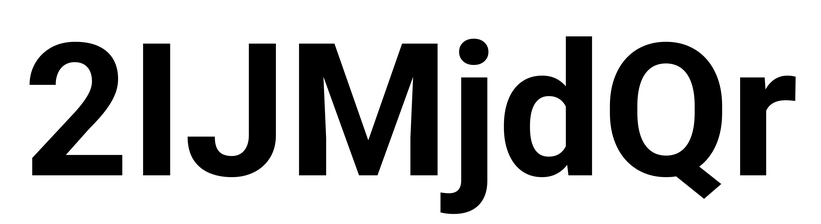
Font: Roboto_Bold